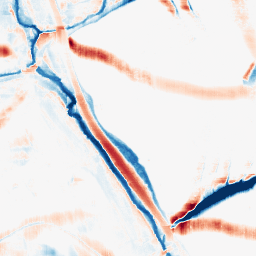
Category: morphological
Decomposition family: morphological_rect
Decomposition parameters: operation: average
width: 20
height: 20
Upsampling method: sinc_blackman
Upsampling parameters: scale: 2
kernel_size: 16
Upsampling scale: 2